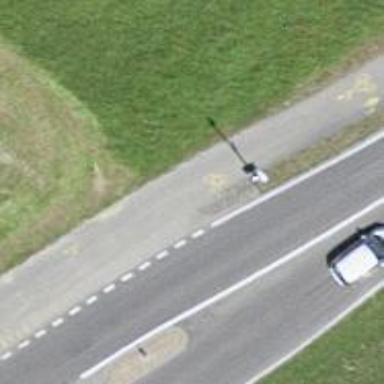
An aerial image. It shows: Bus stop along the road.